Question: I am planing to create a four point gradient, pictured below, by drawing two linear gradients via core graphics and masking between them with a third black and white linear gradient.
Is there a more efficient way to draw a four point gradient using core graphics, or other?

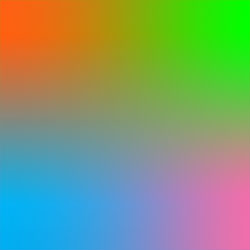
Answer: You can save the mask gradient when you use a CGBlendMode. It's just harder to control the exact colors. But if that's not important for you, it could be a little more efficient in terms of lines of code and maybe also in terms of performance.
Here's an example with some random colors and CGBlendModeExclusion (CGBlendModeDifference gives you a similar effect)
'''
- (void) drawRect:(CGRect)rect
{
CGContextRef ctx = UIGraphicsGetCurrentContext();
CGContextSetBlendMode(ctx, kCGBlendModeExclusion);
CGColorSpaceRef space = CGColorSpaceCreateDeviceRGB();
CGFloat col1[8] = {
1.0, 0.0, 0.0, 1.0,
0.0, 0.0, 1.0, 1.0
};
CGGradientRef grad1 = CGGradientCreateWithColorComponents (space, col1, NULL, 2);
CGContextDrawLinearGradient(ctx, grad1, CGPointMake(0, 0), CGPointMake(0, 320), 0);
CGFloat col2[8] = {
1.0, 0.5, 0.0, 1.0,
0.0, 1.0, 0.0, 1.0
};
CGGradientRef grad2 = CGGradientCreateWithColorComponents (space, col2, NULL, 2);
CGContextDrawLinearGradient(ctx, grad2, CGPointMake(0, 0), CGPointMake(320, 0), 0);
CGGradientRelease(grad1);
CGGradientRelease(grad2);
CGColorSpaceRelease(space);
}
'''